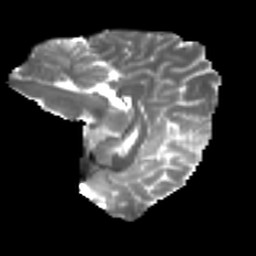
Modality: T2w
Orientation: sagittal
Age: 27
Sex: male
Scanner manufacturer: ge
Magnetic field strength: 3 T
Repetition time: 7.8 s
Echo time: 0.0606 s